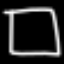
Label: square